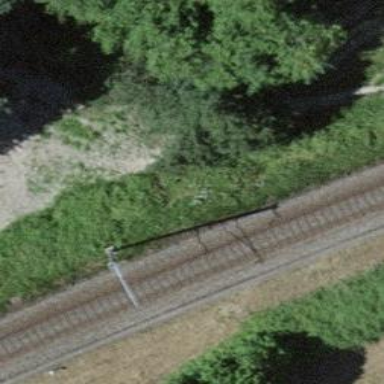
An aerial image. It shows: Railway track with contact line for electrification.